Field crop: maize
Growth stage: 2
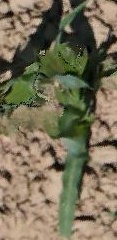
Species: maize